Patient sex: F
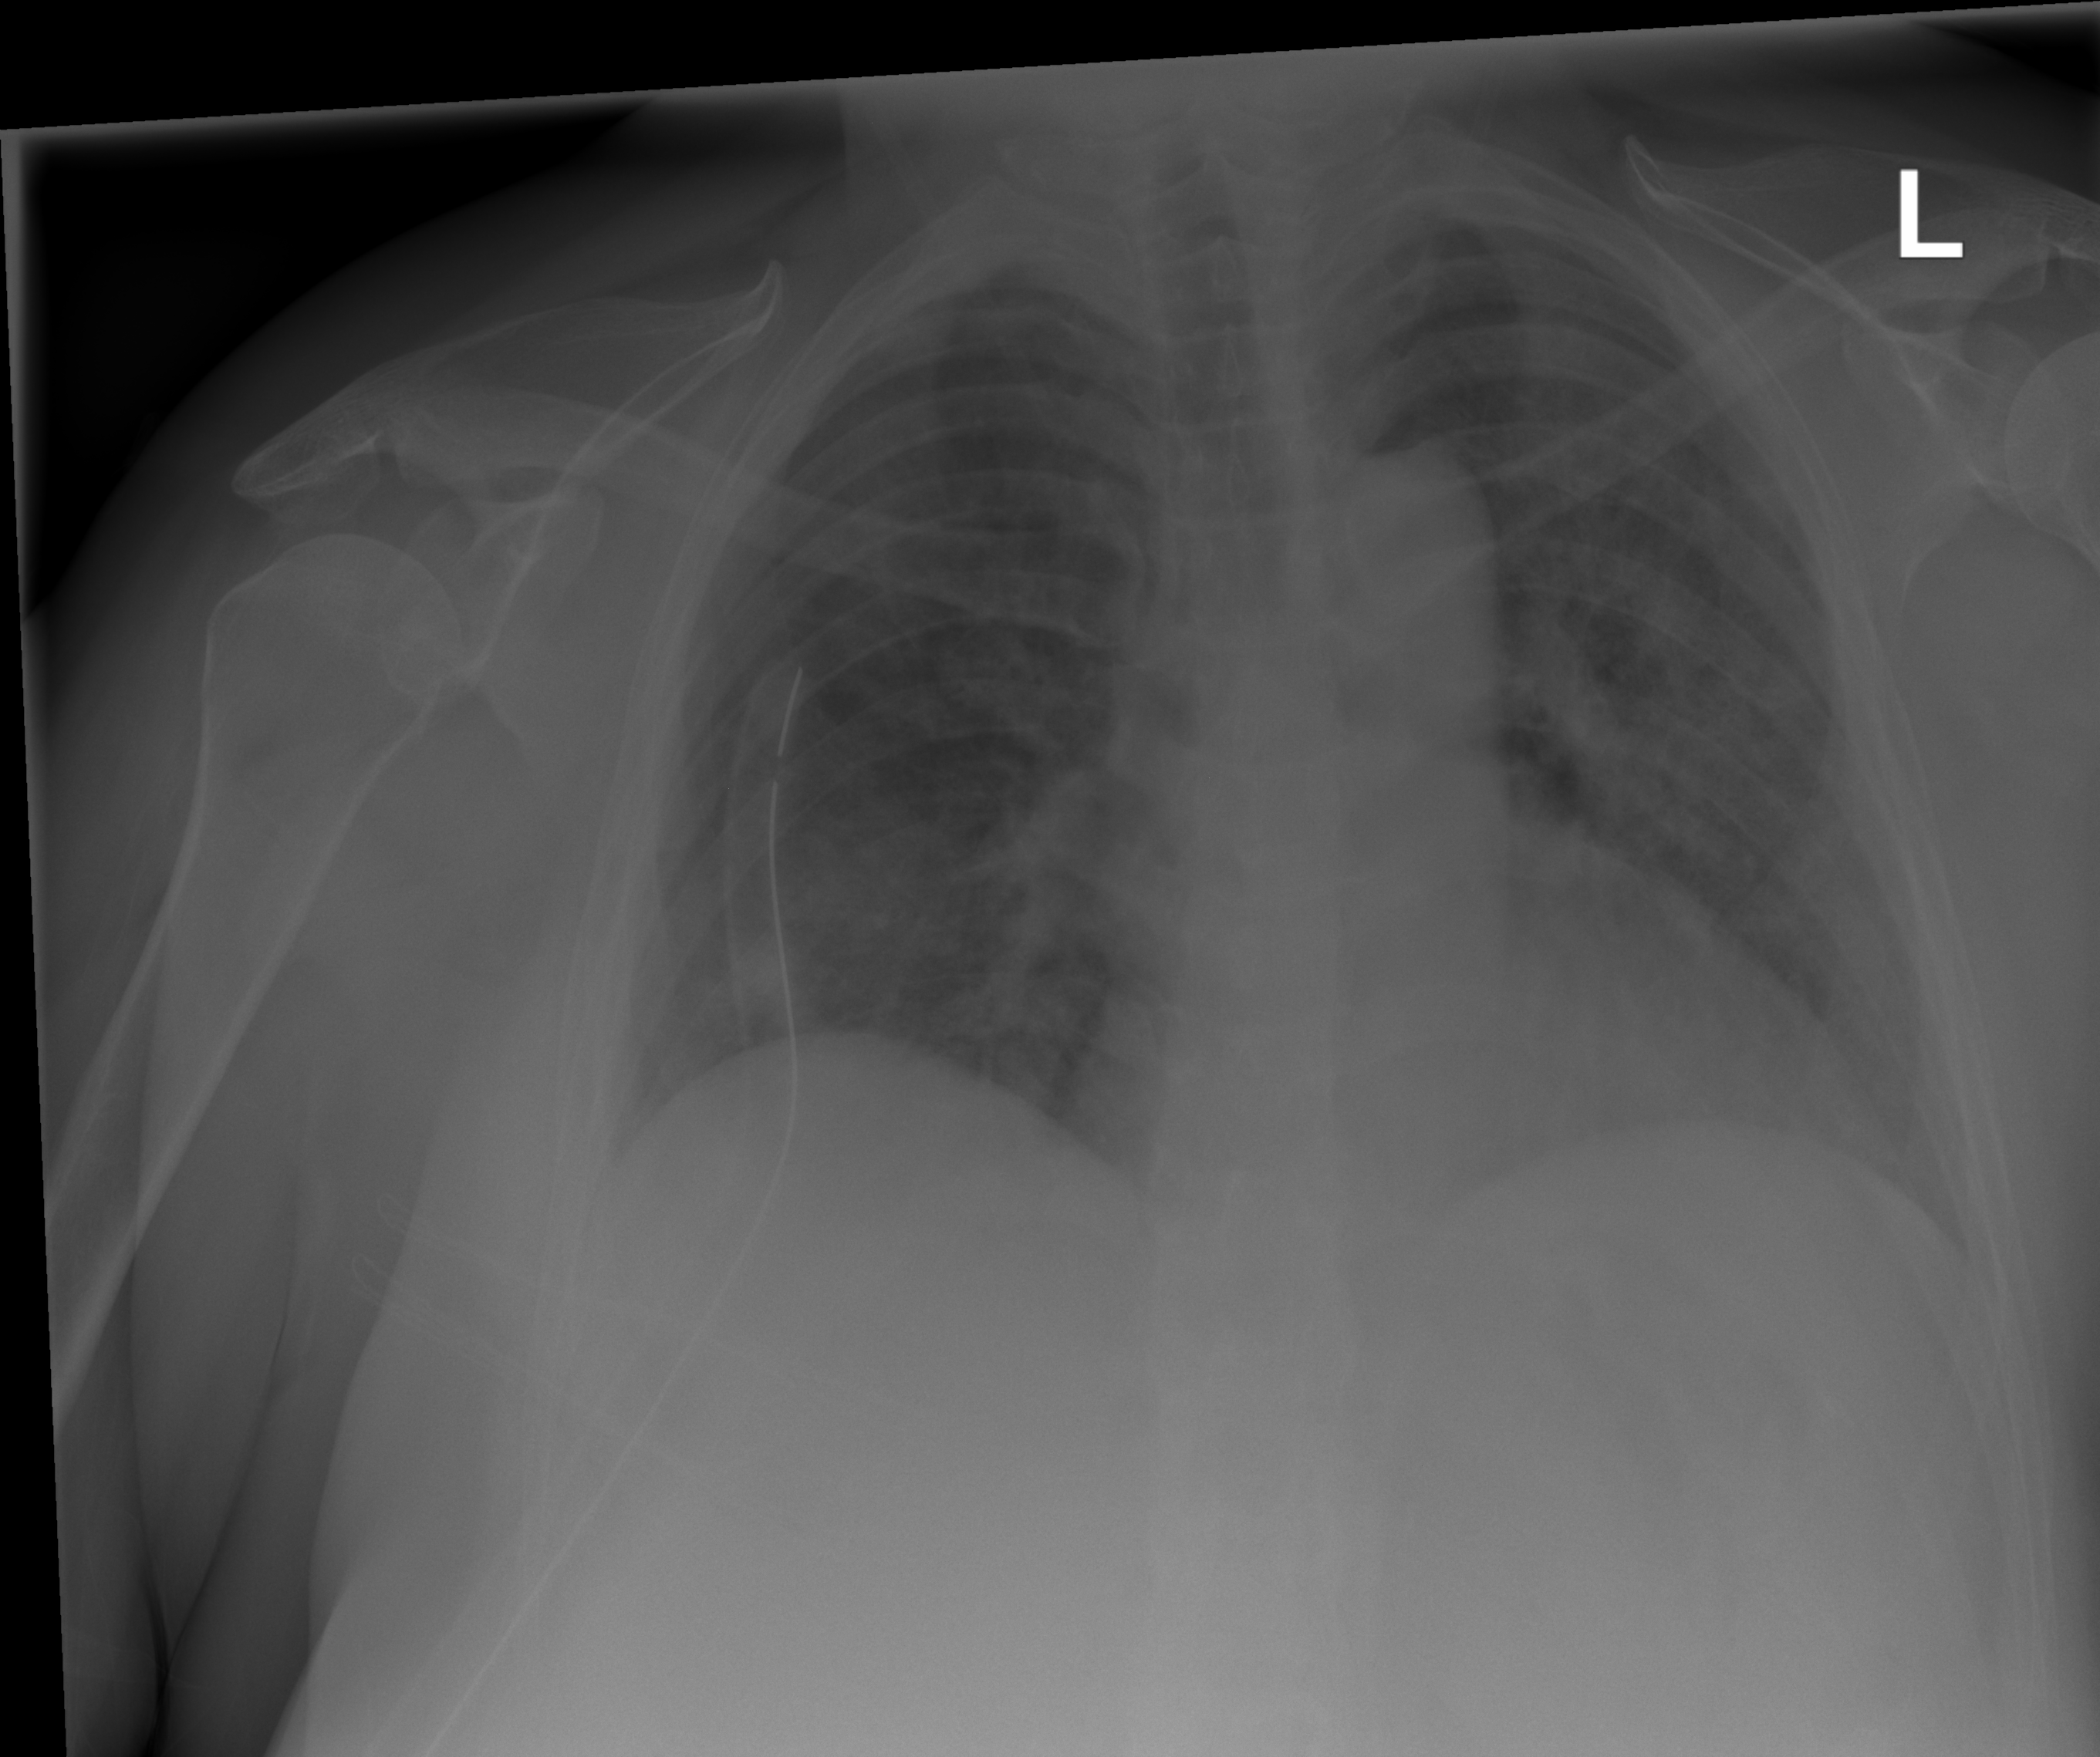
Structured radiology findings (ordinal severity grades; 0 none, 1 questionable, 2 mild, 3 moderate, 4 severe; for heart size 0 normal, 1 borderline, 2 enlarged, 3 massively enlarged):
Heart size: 2
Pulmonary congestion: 3
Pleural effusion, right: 0
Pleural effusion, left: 0
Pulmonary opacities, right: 2
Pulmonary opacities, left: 3
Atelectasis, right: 3
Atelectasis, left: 3